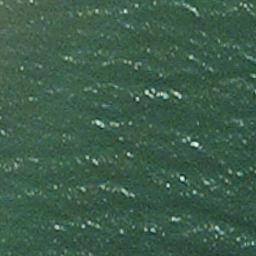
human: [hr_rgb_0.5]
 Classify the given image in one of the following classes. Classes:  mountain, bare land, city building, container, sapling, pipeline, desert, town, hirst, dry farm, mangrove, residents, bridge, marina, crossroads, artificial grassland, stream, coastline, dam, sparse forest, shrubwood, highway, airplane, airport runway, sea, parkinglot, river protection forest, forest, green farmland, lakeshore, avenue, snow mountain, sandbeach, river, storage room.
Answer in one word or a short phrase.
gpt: sea